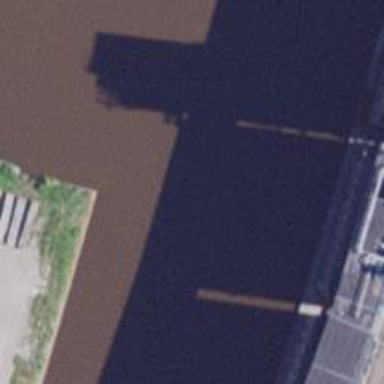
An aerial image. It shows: Dock located along the waterway.